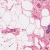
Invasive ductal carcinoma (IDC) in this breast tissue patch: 0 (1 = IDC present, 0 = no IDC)